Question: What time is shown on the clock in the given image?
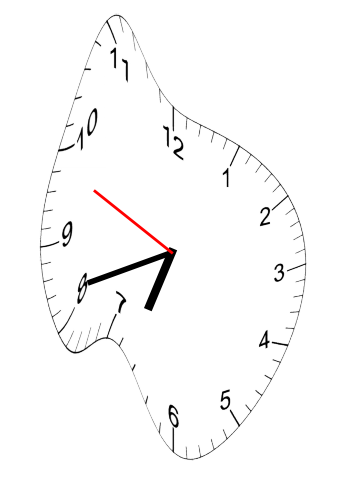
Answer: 06:41:49